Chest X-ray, AP view. Patient: 62 years old, sex M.
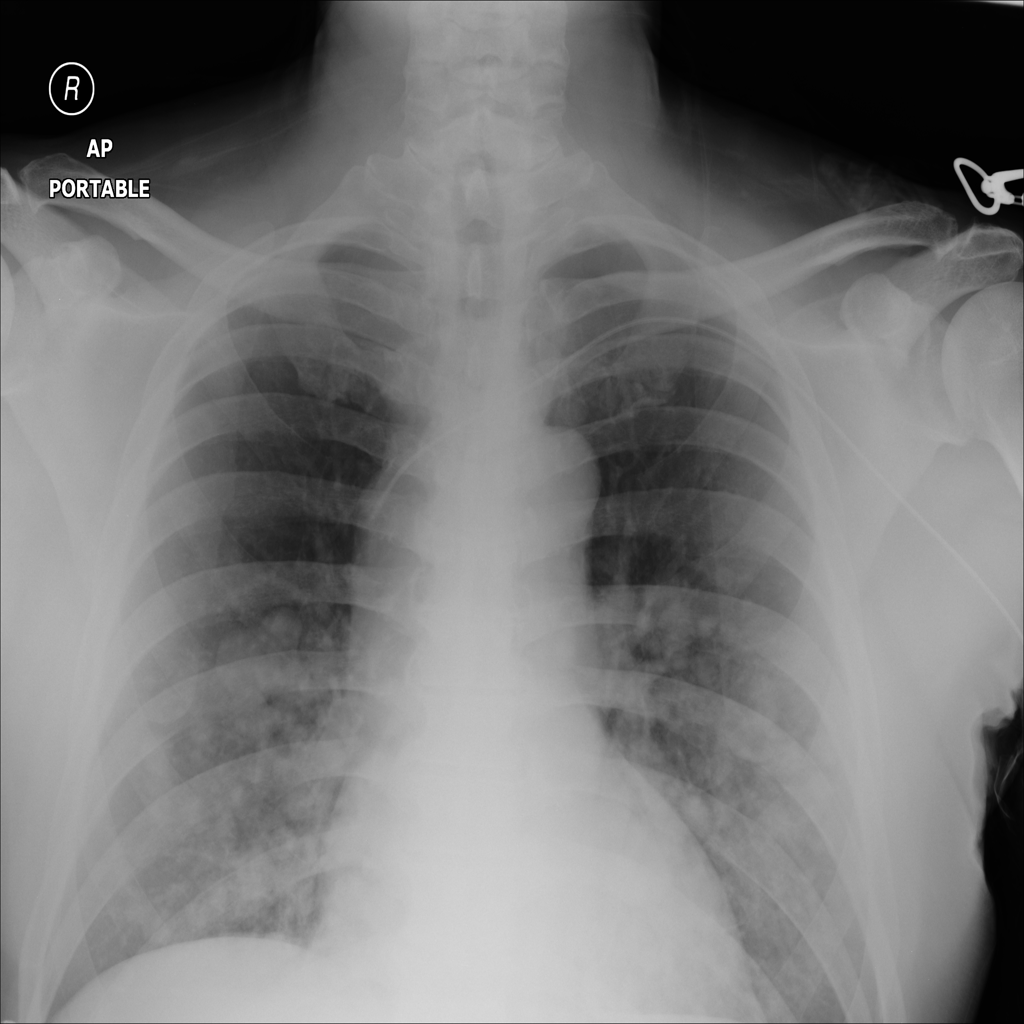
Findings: Mass